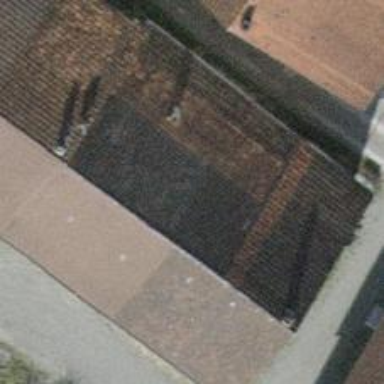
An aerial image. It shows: Semidetached house with gabled roof.